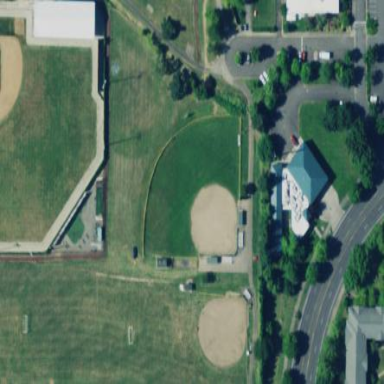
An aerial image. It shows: Baseball pitch for leisure land.